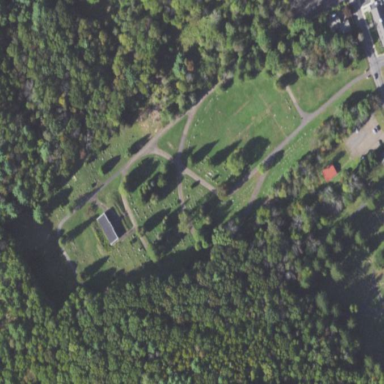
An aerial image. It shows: Cemetery or graveyard.